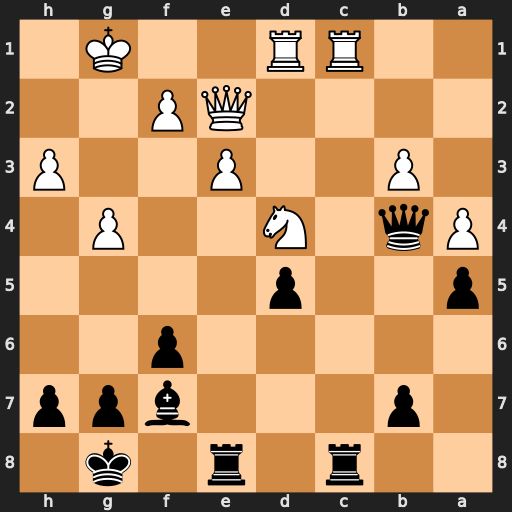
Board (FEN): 2r1r1k1/1p3bpp/5p2/p2p4/Pq1N2P1/1P2P2P/4QP2/2RR2K1
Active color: b
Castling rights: -
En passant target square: -
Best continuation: Rxc1 Rxc1 Qxd4 exd4 Rxe2